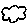
Label: cloud